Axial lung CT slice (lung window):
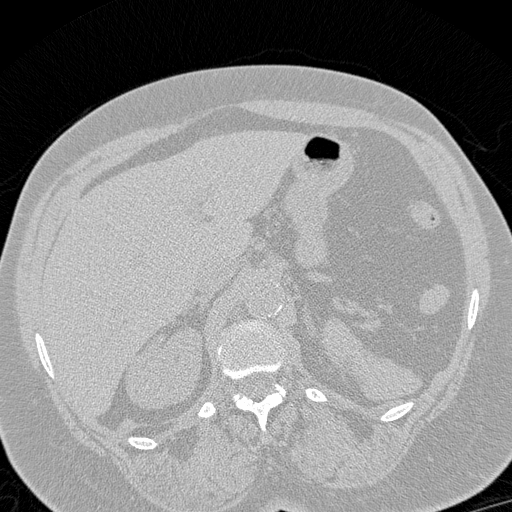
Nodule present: no